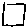
Label: square